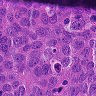
Metastatic tissue present: yes